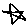
Label: star